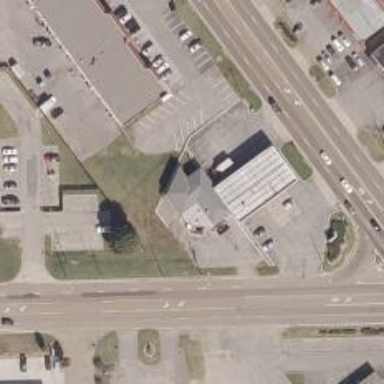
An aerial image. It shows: Convenience shop.